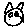
Label: cat